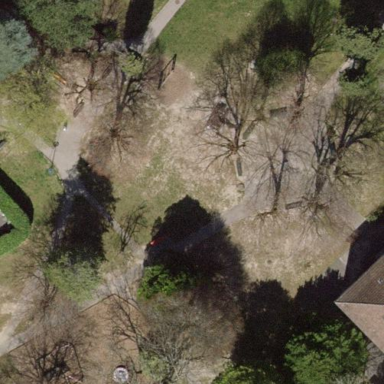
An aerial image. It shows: Lovely park for leisure and relaxation.